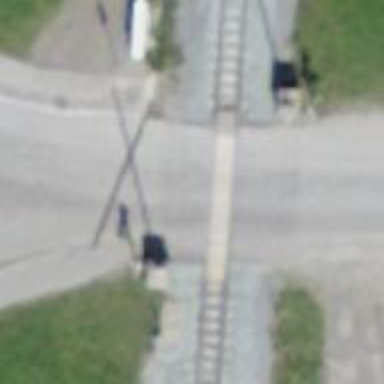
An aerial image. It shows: Level crossing with full barriers and lights.